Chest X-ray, AP view. Patient: 80 years old, sex F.
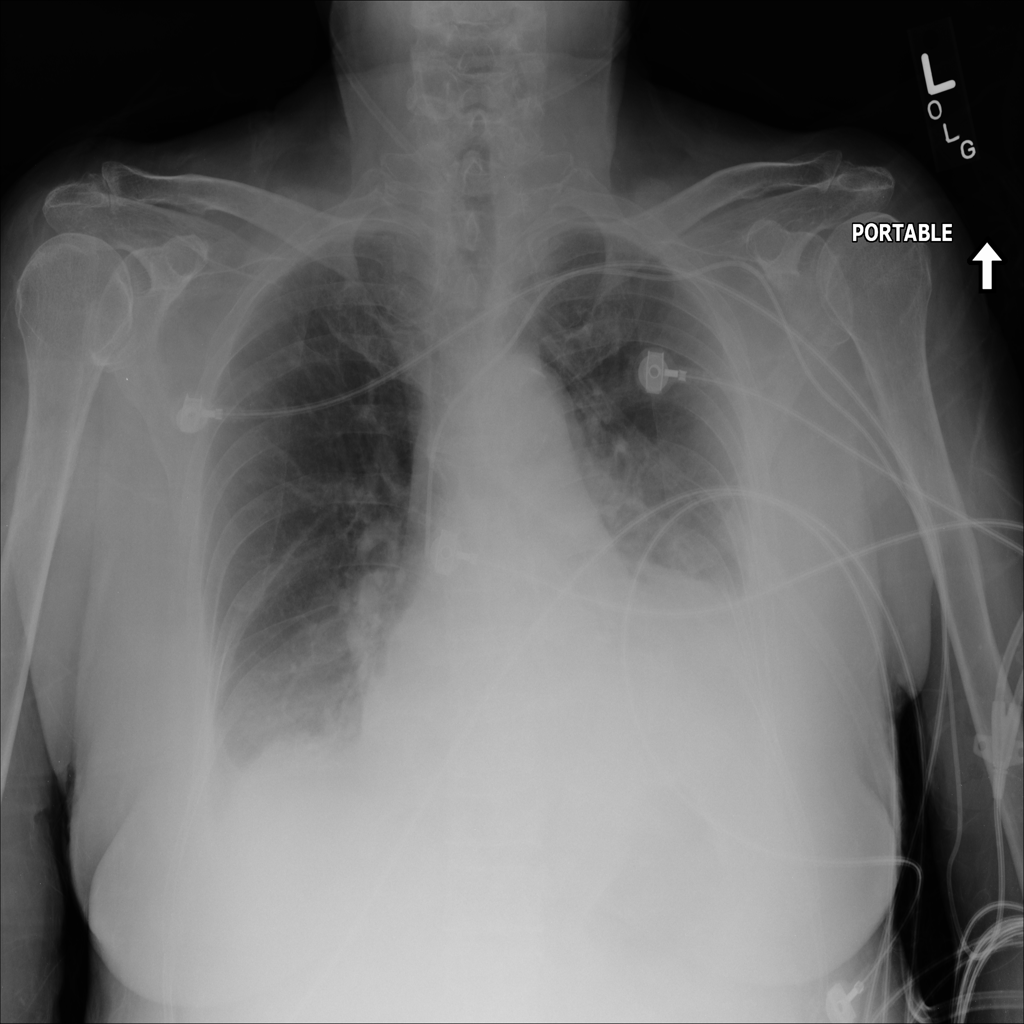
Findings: Atelectasis, Infiltration